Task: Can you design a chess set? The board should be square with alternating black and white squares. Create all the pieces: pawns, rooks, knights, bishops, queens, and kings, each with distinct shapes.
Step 3696:
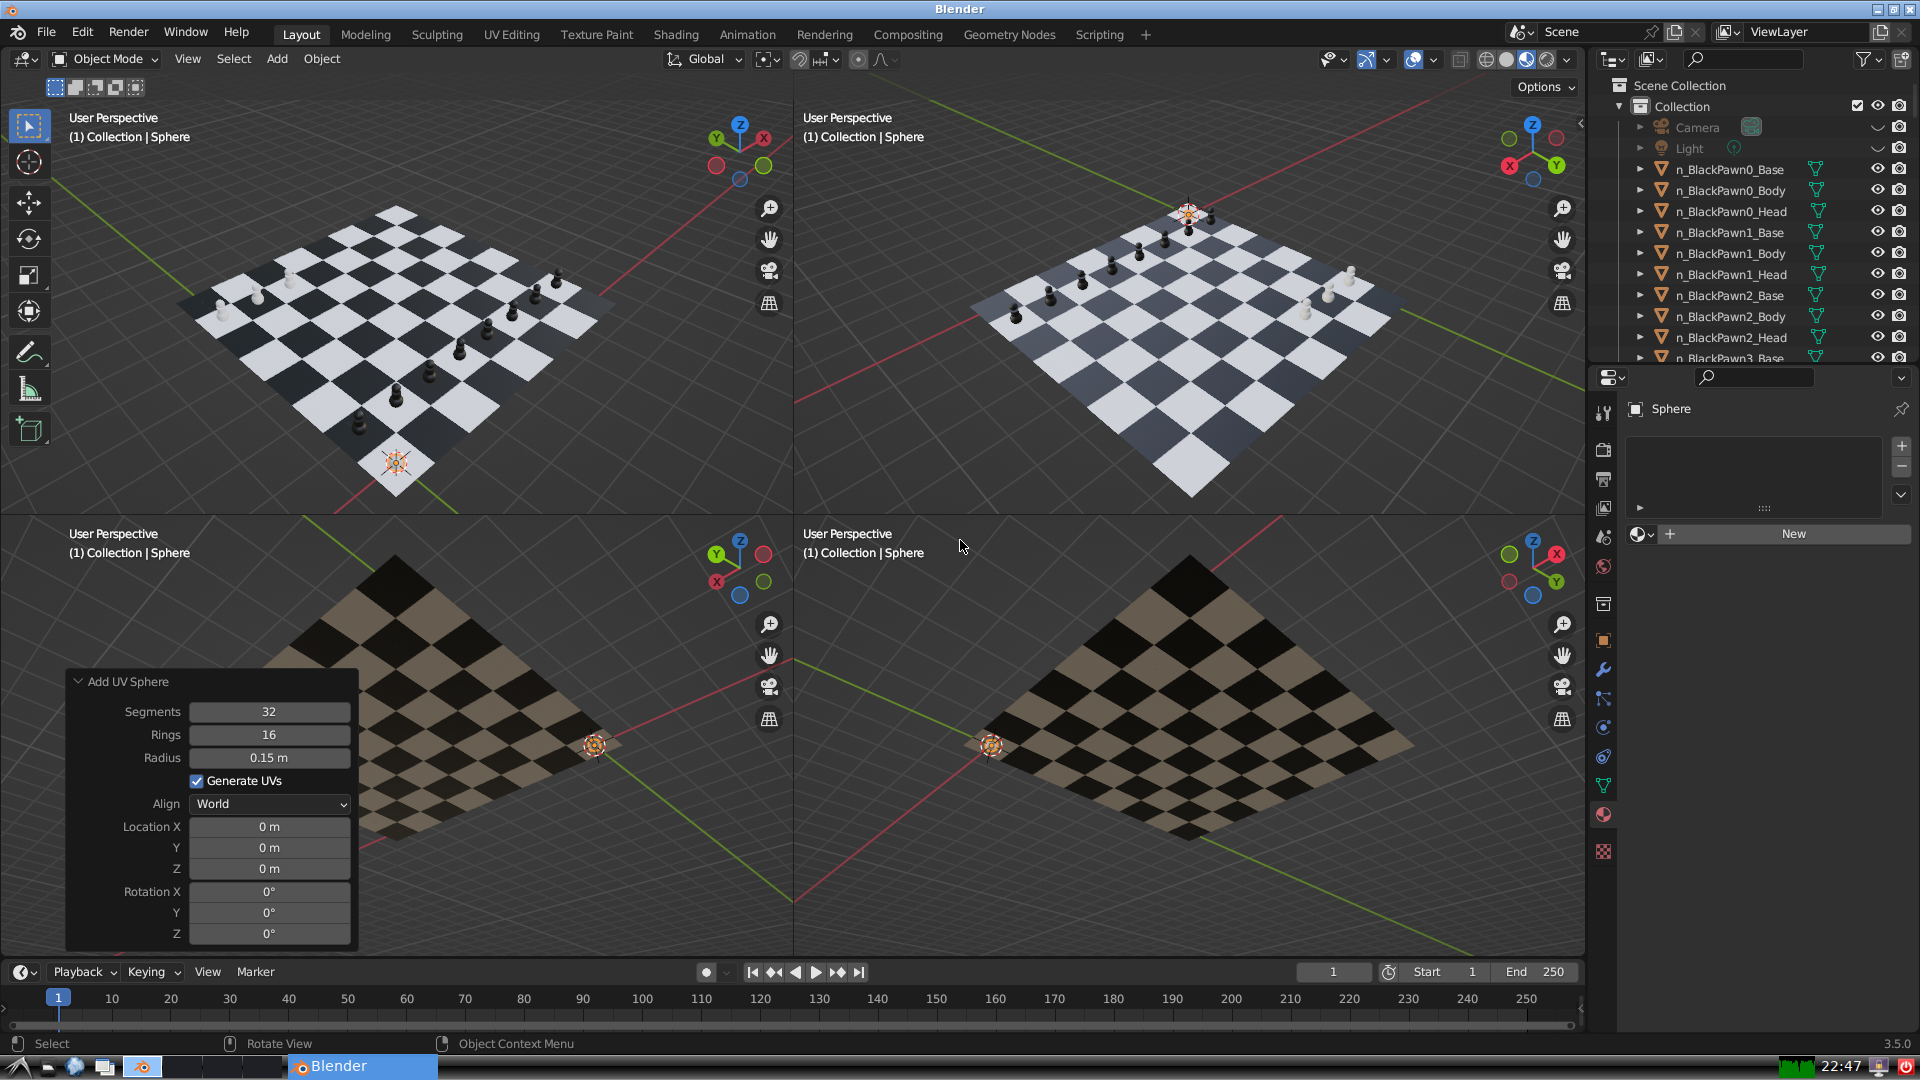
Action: {"key_press": ['Ctrl, Home']}